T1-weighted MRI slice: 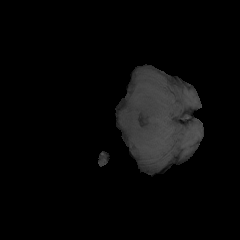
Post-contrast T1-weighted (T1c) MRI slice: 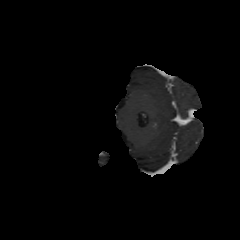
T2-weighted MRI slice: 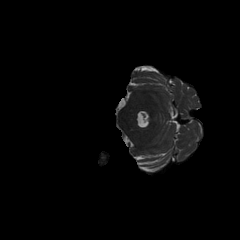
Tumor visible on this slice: no